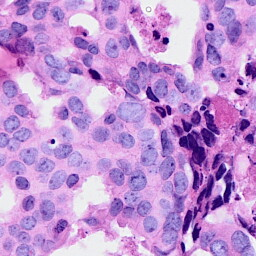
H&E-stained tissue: Breast